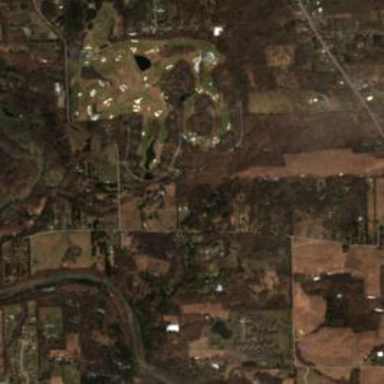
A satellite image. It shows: Golf course.